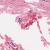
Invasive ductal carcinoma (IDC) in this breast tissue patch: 1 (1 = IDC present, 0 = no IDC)